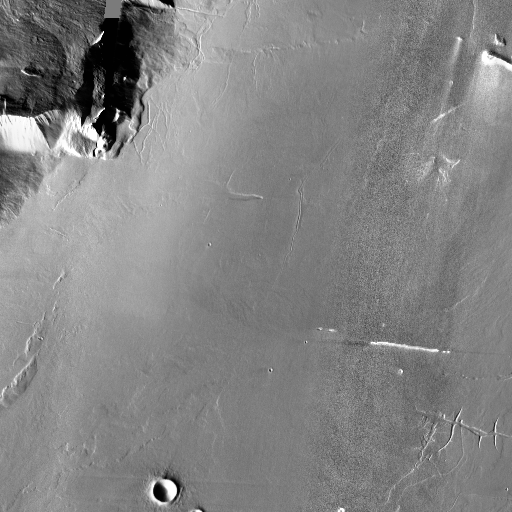
Crater classes present: Background, Other